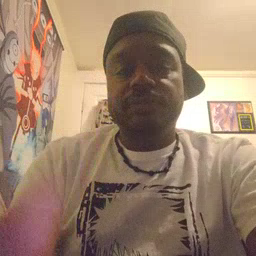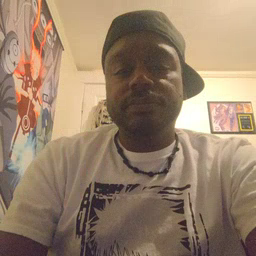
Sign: yourself